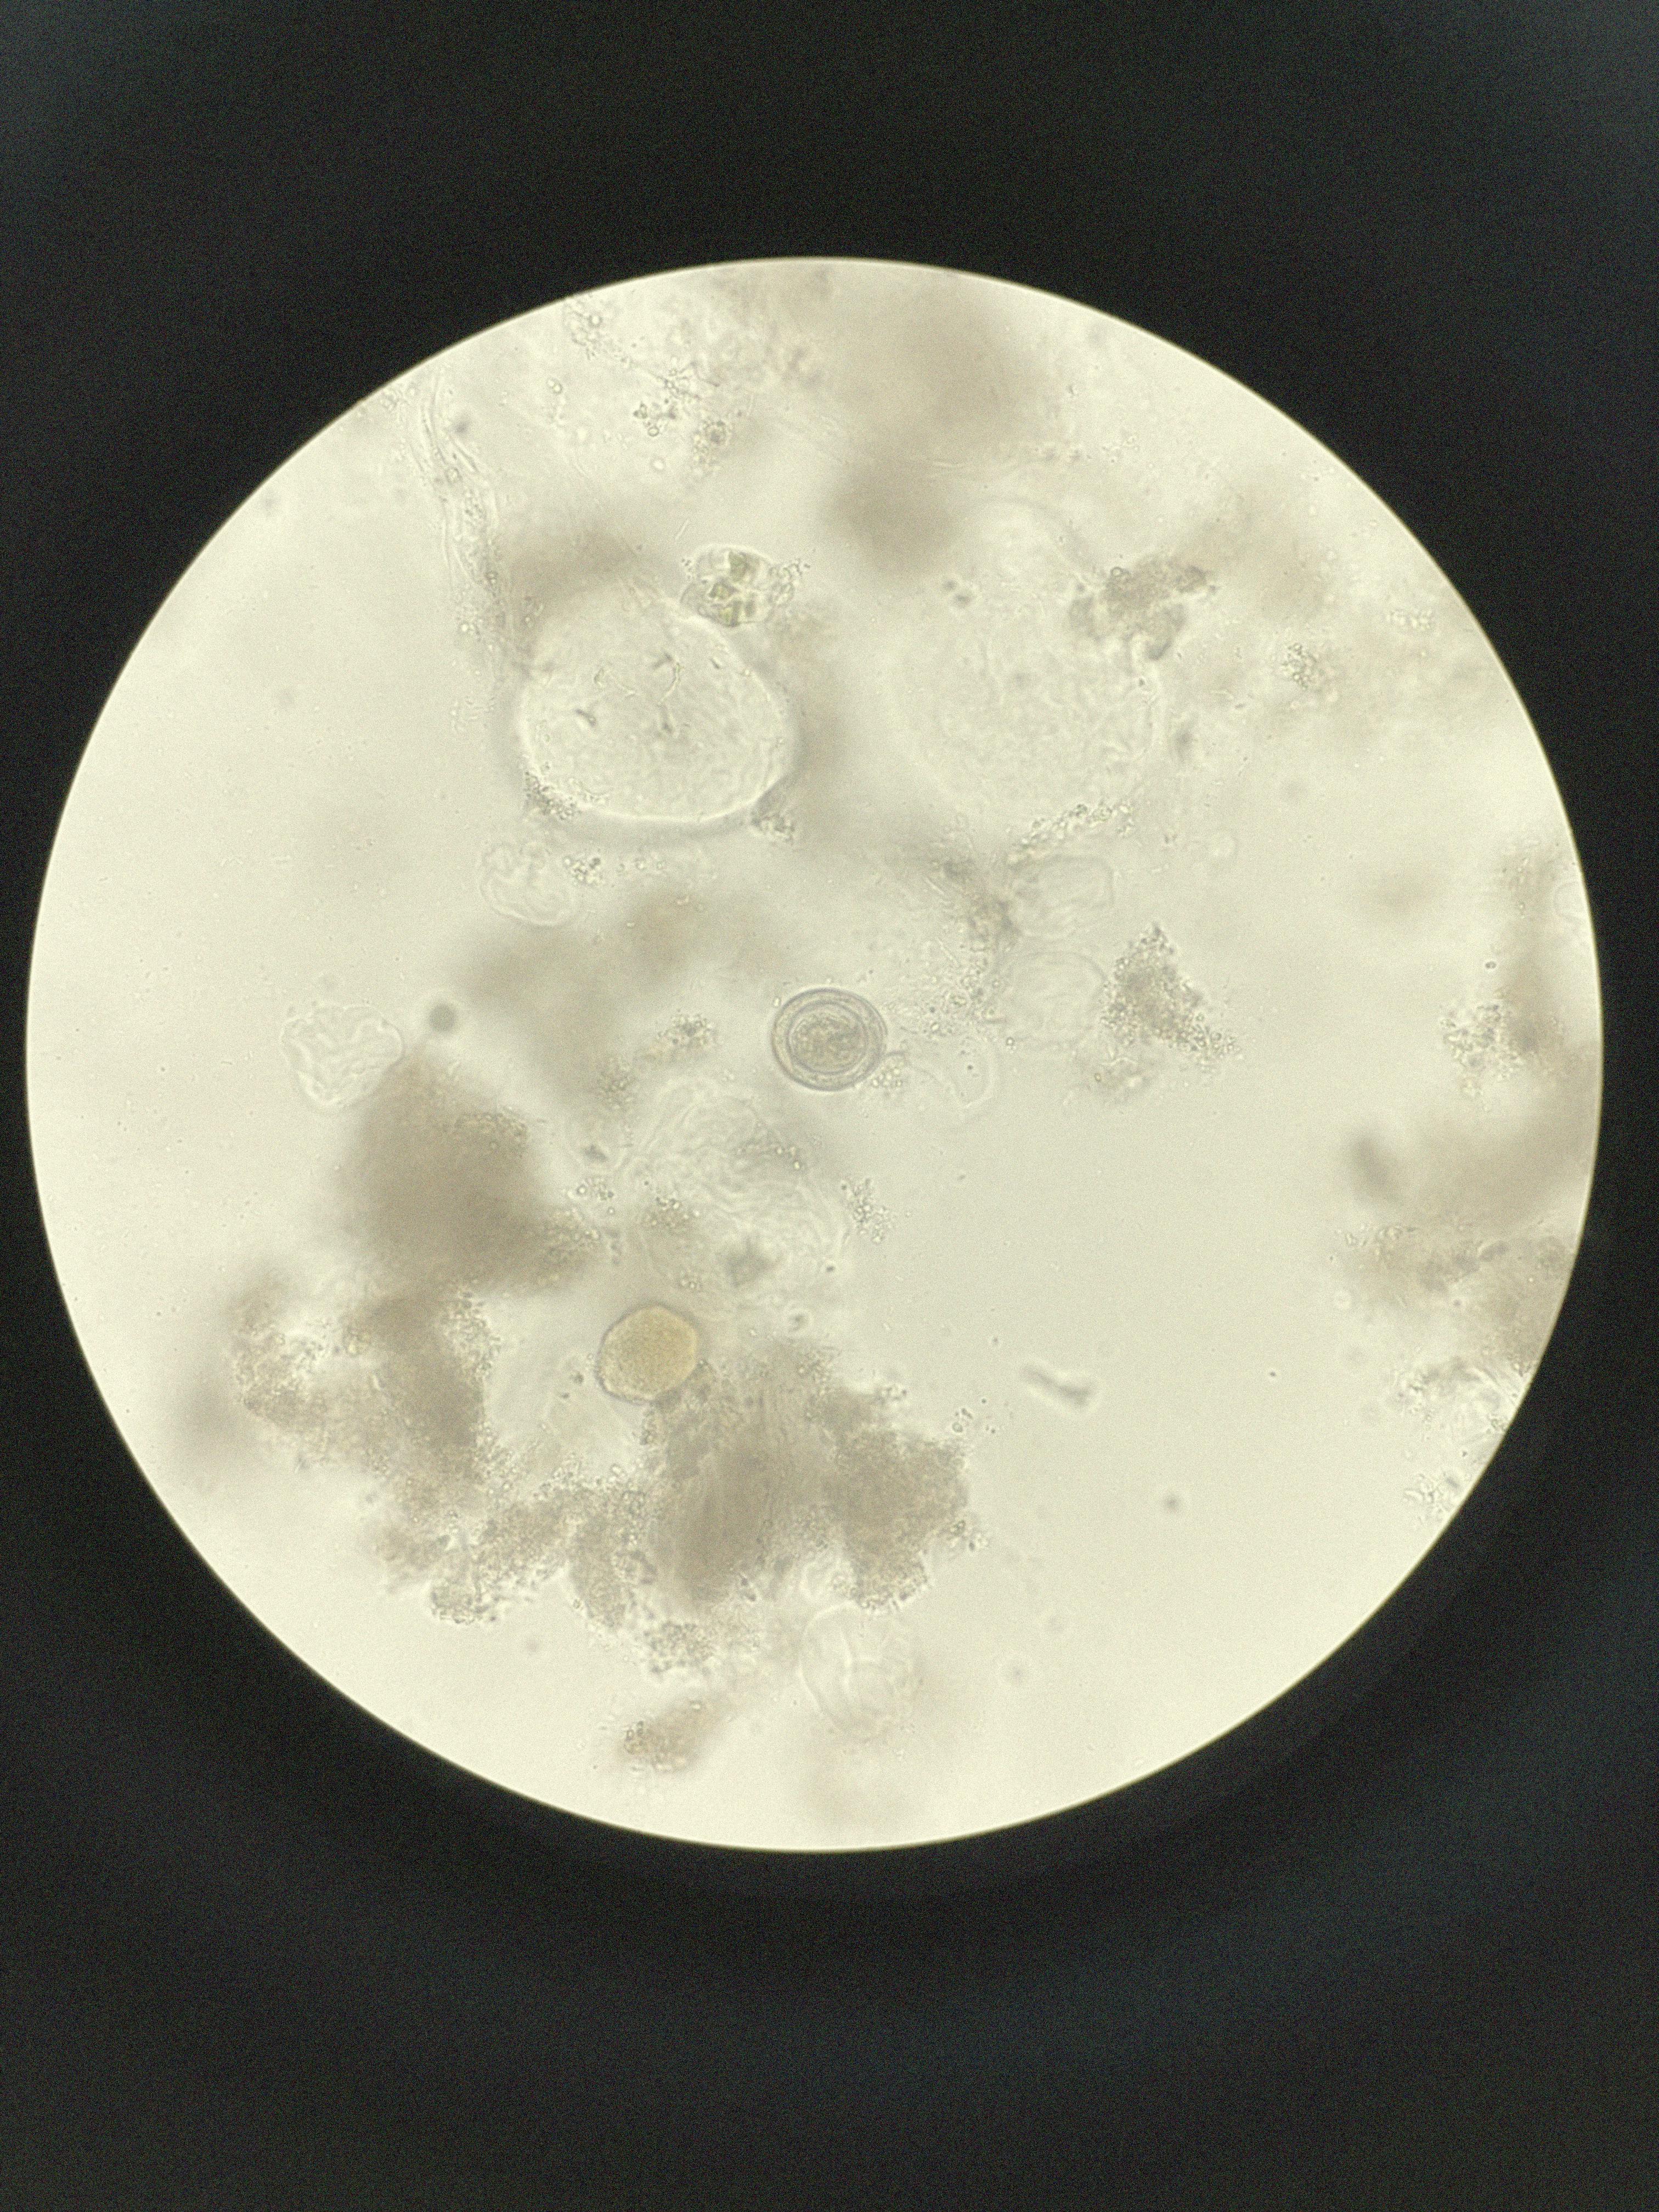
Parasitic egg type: Hymenolepis nana